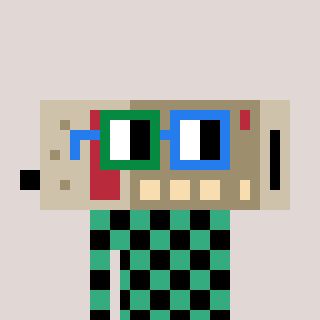
a pixel art character with square green and blue glasses, a cordless phone-shaped head and a teal-colored body on a warm background